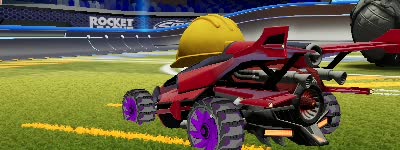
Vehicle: aftershock